Question: This is an 8-digit puzzle. Find the minimum number of steps to restore it.
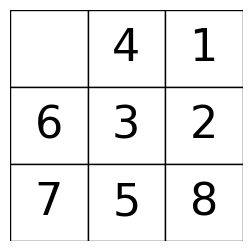
Answer: 12